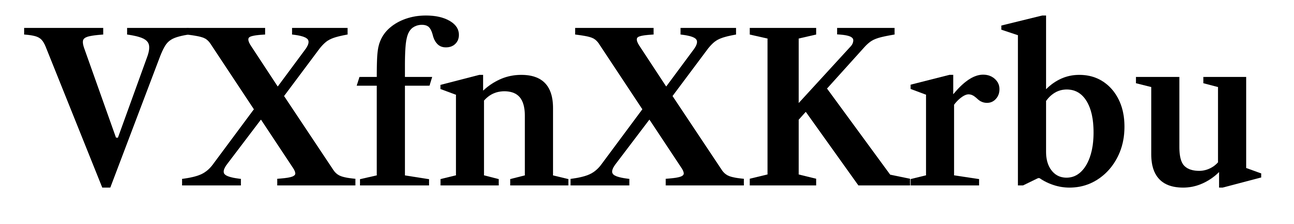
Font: LibreCaslonText_SemiBold